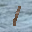
Label: 1